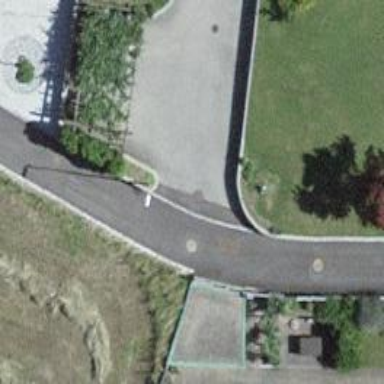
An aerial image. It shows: Smooth asphalt road in residential area.